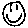
Label: smiley face